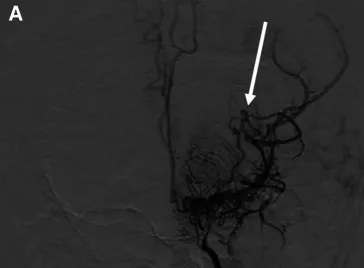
Angiographic features before and after hemorrhagic stroke in this case. (A) Left internal carotid angiography at 12 years old before hemorrhagic stroke shows dilation of the left anterior choroidal artery (arrow).
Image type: radiology (x_ray)